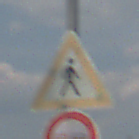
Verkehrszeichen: FussgaengerLinks
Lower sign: Ueberholverbot
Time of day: MorningAfternoon
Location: Outdoor (Nature)
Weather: PartlyCloudy
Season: NotSpecified
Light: Natural